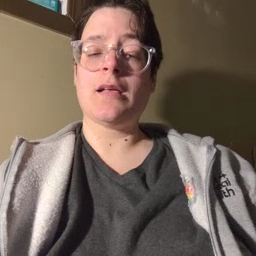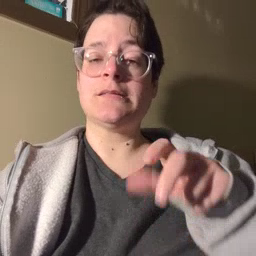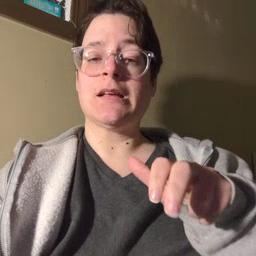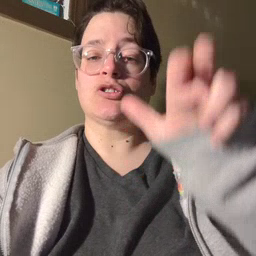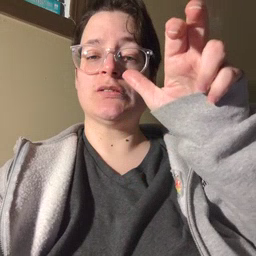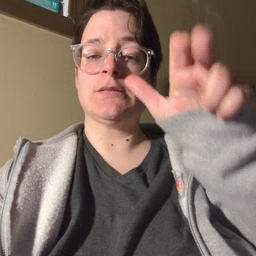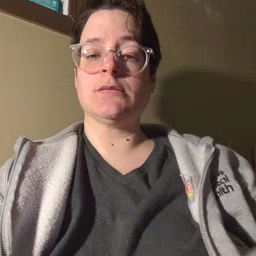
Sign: stairs